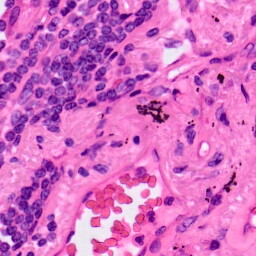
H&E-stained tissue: Lung